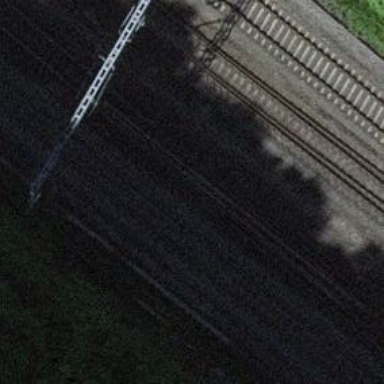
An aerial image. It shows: Single-track railway with electrified contact lines.